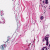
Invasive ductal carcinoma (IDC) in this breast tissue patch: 0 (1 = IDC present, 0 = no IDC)